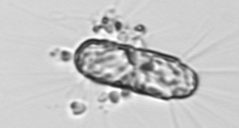
Label: Corethron_hystrix